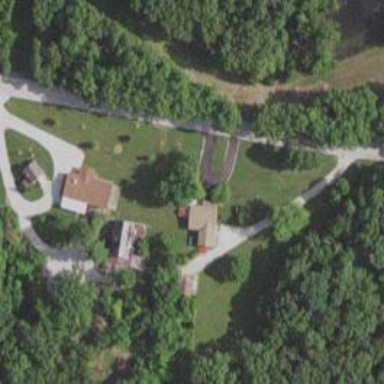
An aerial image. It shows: Driveway.